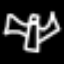
Label: angel